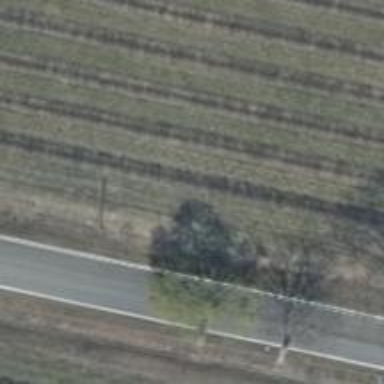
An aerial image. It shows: Row of deciduous broadleaved trees.